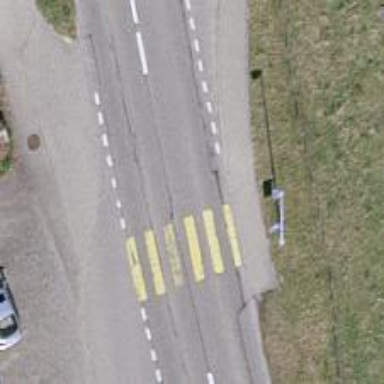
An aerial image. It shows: Zebra crossing on the road.